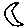
Label: moon